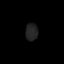
Tissue: lung
Cell type: Myeloid cells
Senescence score: 0.6665
Nuclear area (px): 208
Mean DAPI intensity: 34.74